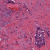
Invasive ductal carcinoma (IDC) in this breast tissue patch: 1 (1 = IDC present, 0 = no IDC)